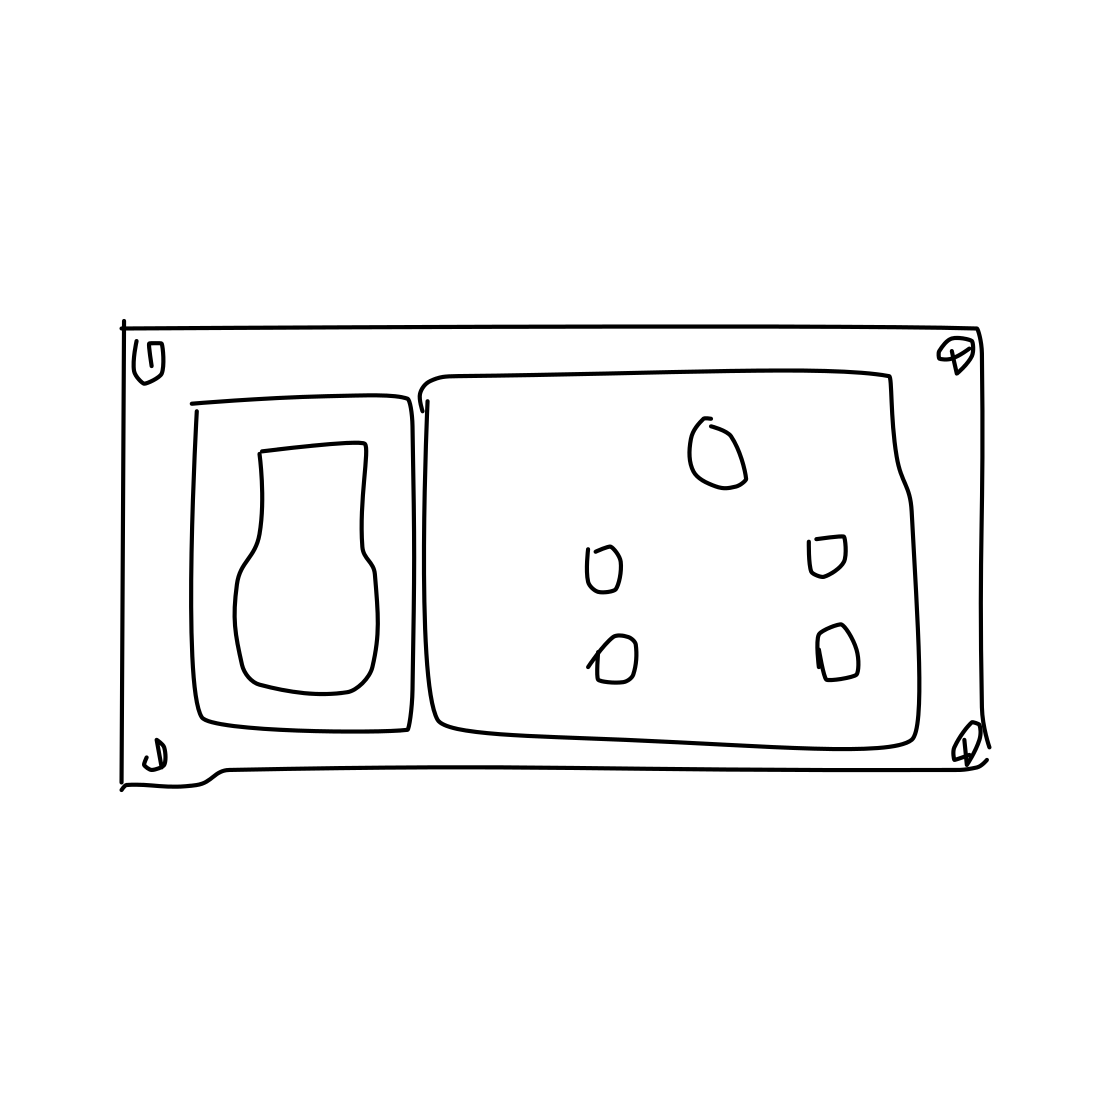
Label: power outlet